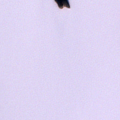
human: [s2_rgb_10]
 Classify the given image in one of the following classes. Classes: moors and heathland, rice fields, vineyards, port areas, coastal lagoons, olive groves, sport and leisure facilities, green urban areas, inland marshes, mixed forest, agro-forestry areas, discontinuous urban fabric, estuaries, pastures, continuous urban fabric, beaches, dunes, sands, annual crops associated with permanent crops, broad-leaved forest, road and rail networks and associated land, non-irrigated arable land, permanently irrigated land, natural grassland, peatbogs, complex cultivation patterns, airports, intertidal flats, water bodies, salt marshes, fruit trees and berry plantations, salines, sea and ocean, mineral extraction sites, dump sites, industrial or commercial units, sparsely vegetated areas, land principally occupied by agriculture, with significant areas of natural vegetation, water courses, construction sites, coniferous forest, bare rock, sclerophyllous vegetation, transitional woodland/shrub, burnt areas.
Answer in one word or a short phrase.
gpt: water bodies